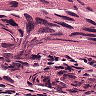
Metastatic tissue present: yes